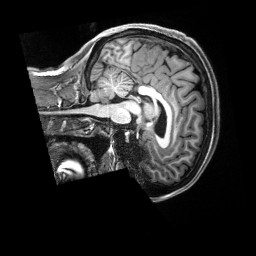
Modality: T1w
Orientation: sagittal
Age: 25
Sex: female
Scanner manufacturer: siemens
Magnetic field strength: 3 T
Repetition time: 2.5 s
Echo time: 0.00222 s